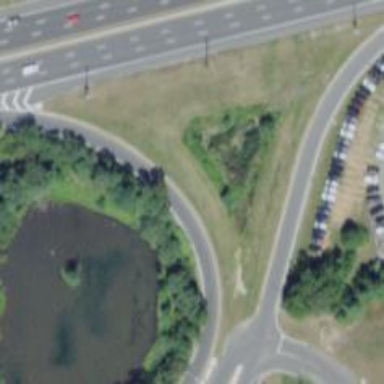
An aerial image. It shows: Trunk link road with asphalt surface.